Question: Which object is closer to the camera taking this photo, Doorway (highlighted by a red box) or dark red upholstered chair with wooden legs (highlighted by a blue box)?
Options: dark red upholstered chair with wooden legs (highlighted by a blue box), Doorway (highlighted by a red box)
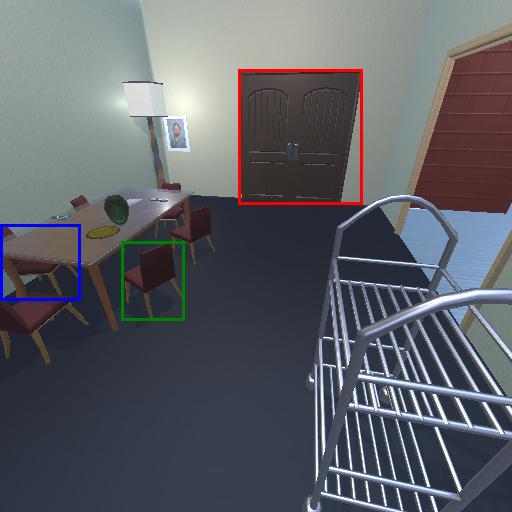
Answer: dark red upholstered chair with wooden legs (highlighted by a blue box)